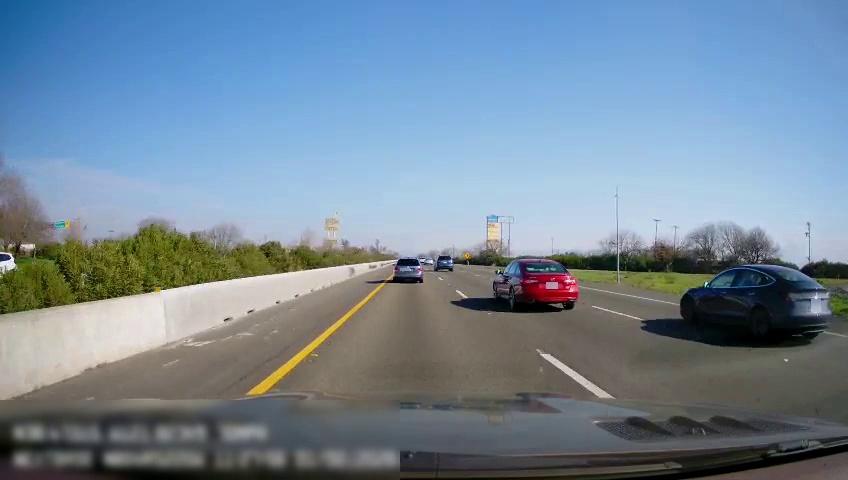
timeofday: Day
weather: Sunny
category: Drivable Space
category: Vehicles | SUV
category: Vehicles | SUV
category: Vehicles | Car
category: Vehicles | SUV
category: Vehicles | Car
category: Lanes | Current Lane
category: Lanes | Current Lane
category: Lanes | Alternate Lane
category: Lanes | Alternate Lane
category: Traffic | Signs
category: Traffic | Signs